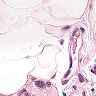
Metastatic tissue present: no